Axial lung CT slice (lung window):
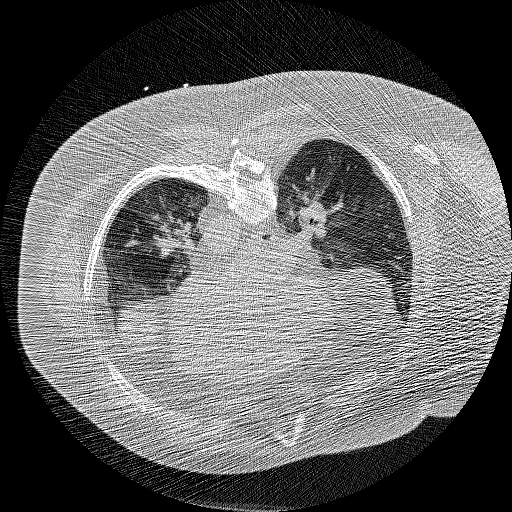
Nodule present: no